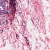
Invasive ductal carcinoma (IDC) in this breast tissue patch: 0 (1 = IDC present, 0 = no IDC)